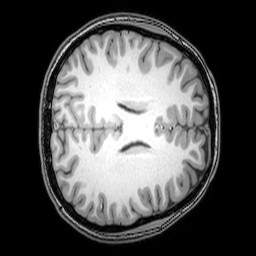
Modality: T1w
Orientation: axial
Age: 21
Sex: female
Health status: healthy
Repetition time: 0.081 s
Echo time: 0.037 s